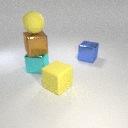
large blue metal cube behind large yellow rubber cube